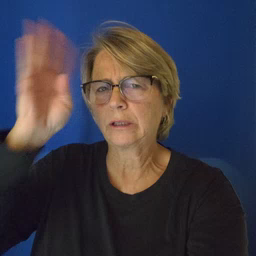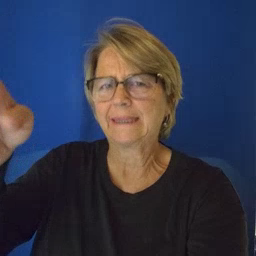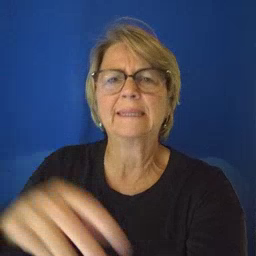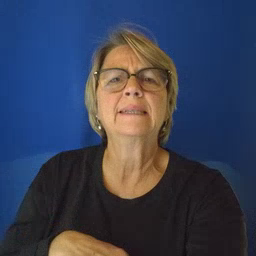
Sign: pretend